Question: I need to create an interface like the below:

Each block represents a client's project, and each position is determined by the project's start date, and width is determined by duration in days. This data is attached to each block in the form of data attributes.
Is there some library that would make this easier for me? I'm having trouble getting the blocks to stack vertically when they overlap dates. Basically, I need to move a block down if there is a previous block occupying the same left position, but I'm not coming up with a reasonable way of doing this.
Thanks.
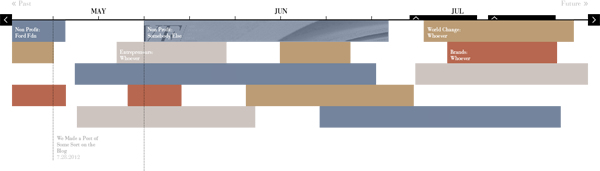
Answer: I believe you want a Gantt chart library.
Google brings up these two quickly:
<URL>
<URL>
Additionally, if you google "javascript chart library" you'll come up with dozens of others, some of which have some sort of gantt chart support.